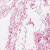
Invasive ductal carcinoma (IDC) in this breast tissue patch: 0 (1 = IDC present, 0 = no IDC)